Current action and preconditions to check: path_clear

Your task: For each precondition in the list above, predict whether it will hold at this action.

Consider the current scene as observed from the mobile robot's camera, and analyze the predicted future states of all dynamic agents (e.g., people, animals, vehicles, or any moving entities) within the NEXT SECOND.

IMPORTANT: Only answer "very likely" if you are absolutely certain—based on strong, clear evidence—that a dynamic agent will violate the precondition in the predicted future state. Do NOT answer "very likely" for unlikely, ambiguous, or low-probability risks.

Ask yourself for each precondition: Is there a high probability, with clear and convincing evidence, that the predicted future states of any dynamic agent will interfere with the predicted future state of the currently executing action within the NEXT SECOND, causing that precondition to fail?

Assess the risk level based on these predictions. Use "likely" or "very likely" if motions create a clear risk of interference.

Use "neutral" or "improbable" if agents are nearby but their predicted paths are clearly diverging or non-conflicting.

Failure Risk Categories: "very improbable", "improbable", "neutral", "likely", "very likely"

Answer Format: Output ONLY the probability_of_failure value from these categories: "very improbable", "improbable", "neutral", "likely", "very likely"

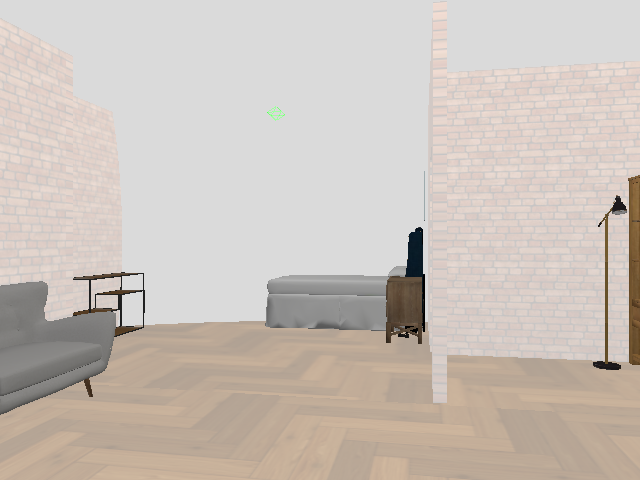

Answer: very improbable